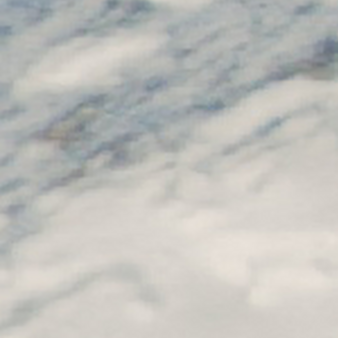
Label: other